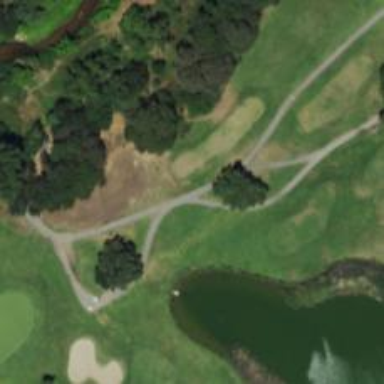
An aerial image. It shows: Golf cartpath that is also road path.